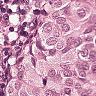
Metastatic tissue present: yes